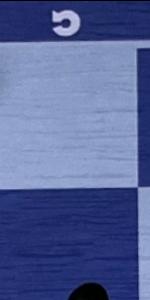
Label: Empty